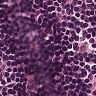
Metastatic tissue present: no